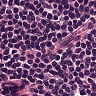
Metastatic tissue present: no